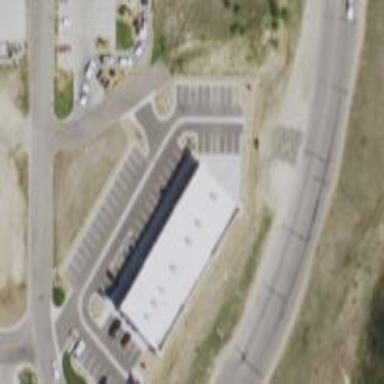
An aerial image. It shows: Fitness center building.